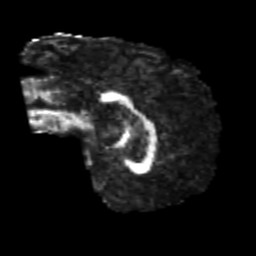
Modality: FA
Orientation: sagittal
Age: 22
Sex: male
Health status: healthy
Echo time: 0.074 s